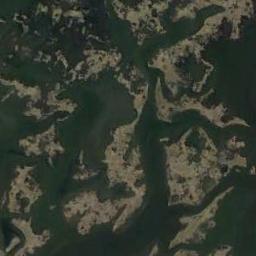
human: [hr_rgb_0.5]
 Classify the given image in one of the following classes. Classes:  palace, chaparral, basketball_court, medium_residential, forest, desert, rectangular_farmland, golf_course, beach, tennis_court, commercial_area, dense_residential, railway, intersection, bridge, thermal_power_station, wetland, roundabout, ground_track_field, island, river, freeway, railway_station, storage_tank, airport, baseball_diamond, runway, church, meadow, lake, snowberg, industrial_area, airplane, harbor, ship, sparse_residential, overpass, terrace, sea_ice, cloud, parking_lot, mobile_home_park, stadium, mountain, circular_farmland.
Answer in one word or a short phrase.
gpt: wetland